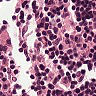
Metastatic tissue present: no